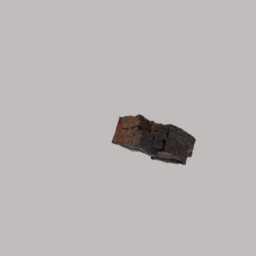
Label: architecture